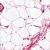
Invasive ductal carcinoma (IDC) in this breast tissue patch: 0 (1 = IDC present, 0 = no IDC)